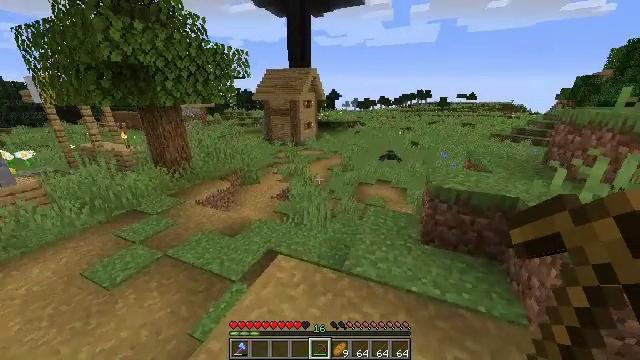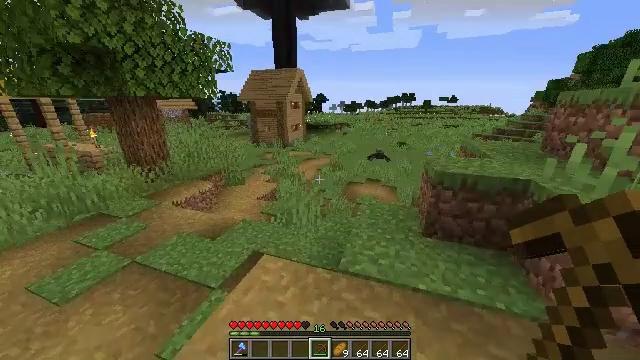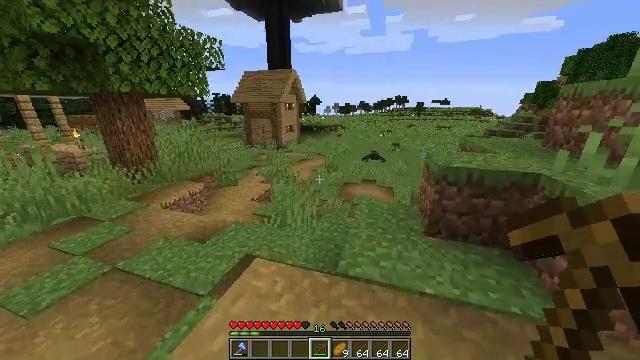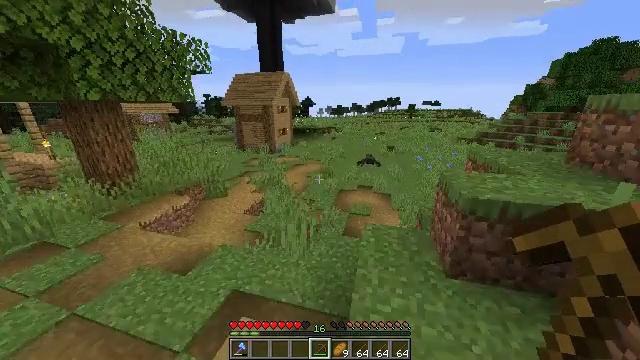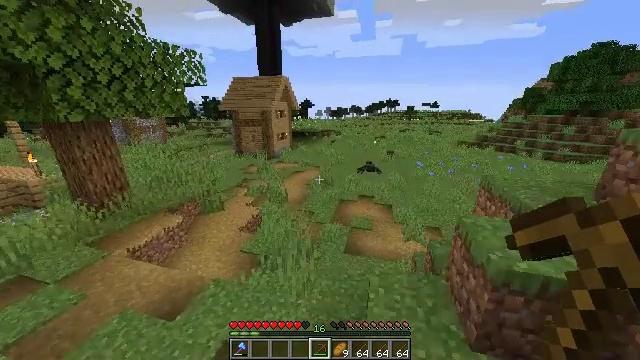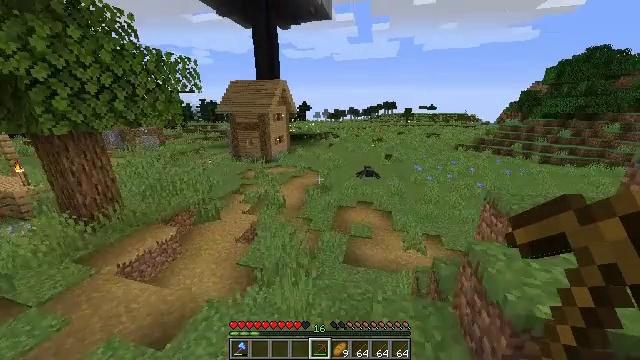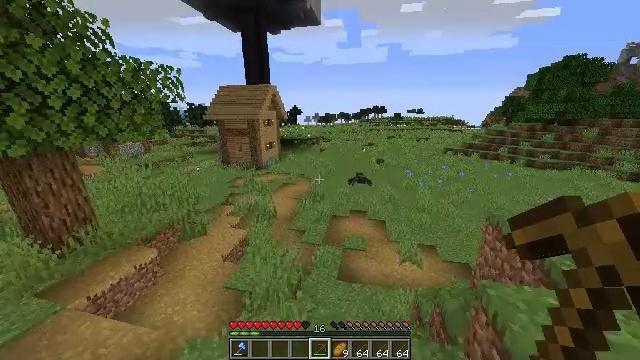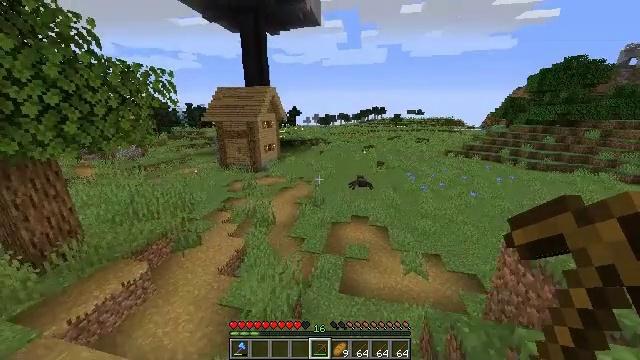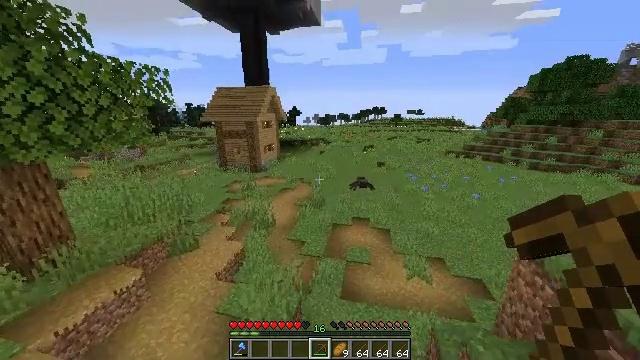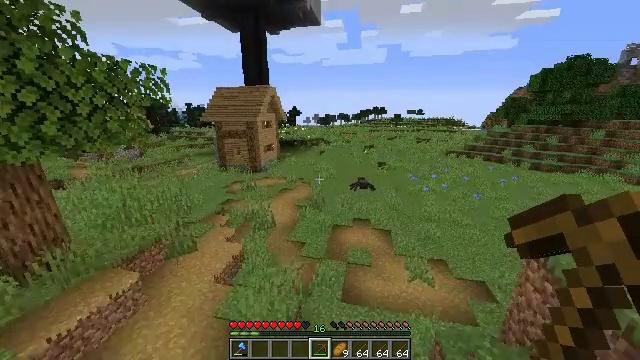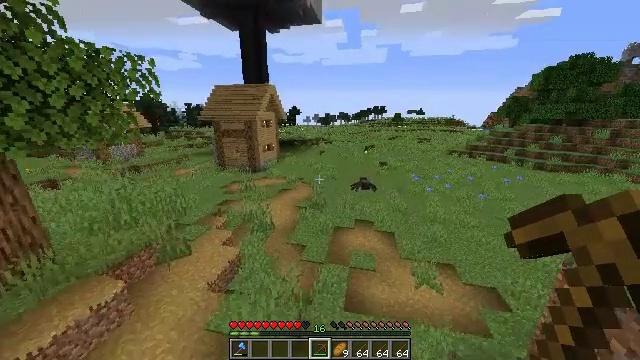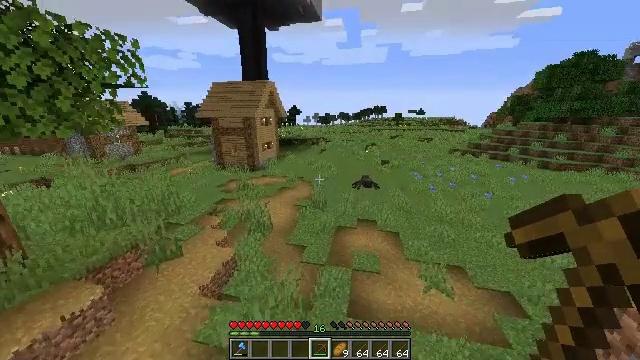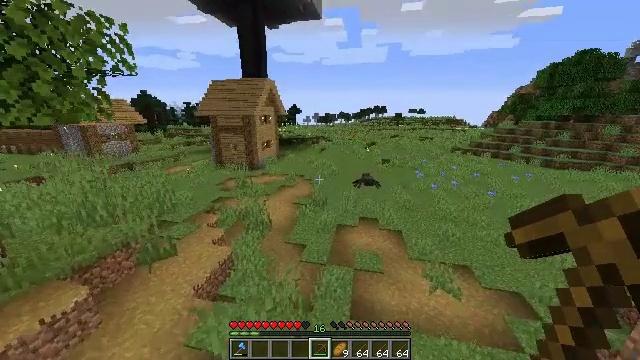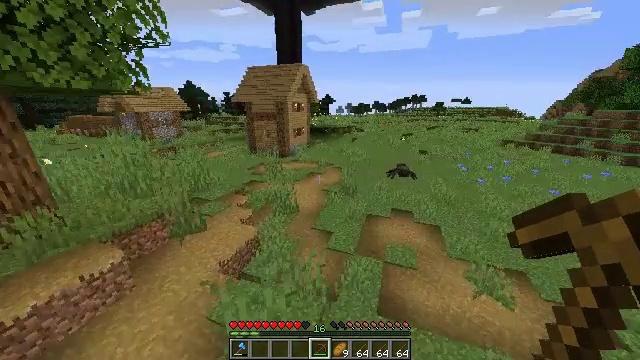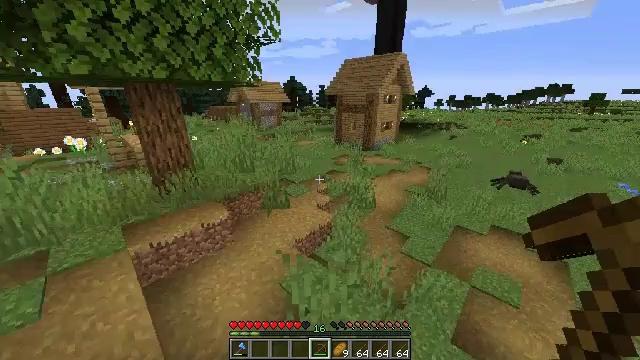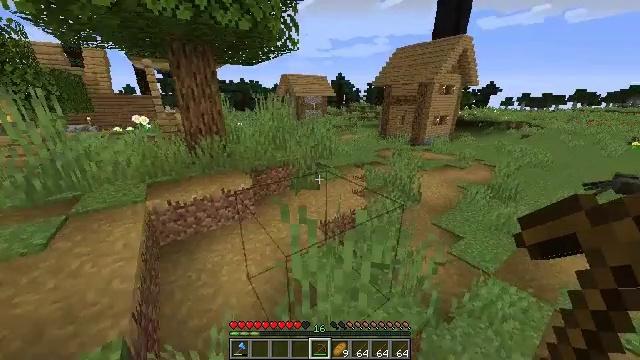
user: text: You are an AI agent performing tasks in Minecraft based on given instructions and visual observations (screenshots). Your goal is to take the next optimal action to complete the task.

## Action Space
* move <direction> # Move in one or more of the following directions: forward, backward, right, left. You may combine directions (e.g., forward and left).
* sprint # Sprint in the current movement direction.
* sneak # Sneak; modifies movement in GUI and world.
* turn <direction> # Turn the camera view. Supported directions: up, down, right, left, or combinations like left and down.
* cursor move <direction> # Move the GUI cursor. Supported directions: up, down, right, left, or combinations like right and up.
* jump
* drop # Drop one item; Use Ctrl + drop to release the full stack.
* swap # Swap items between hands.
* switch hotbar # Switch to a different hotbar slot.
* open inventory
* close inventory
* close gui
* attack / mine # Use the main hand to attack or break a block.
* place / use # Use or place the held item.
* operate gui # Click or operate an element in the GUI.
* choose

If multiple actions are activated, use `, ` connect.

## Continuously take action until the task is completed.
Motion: motion action
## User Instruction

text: Dig up netherrack with a pickaxe.
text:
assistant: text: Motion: move forward, sprint, turn right, jump
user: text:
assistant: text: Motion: move forward, sprint, turn right, jump
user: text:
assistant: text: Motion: move forward, sprint, turn right, jump
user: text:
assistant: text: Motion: move forward, sprint, jump
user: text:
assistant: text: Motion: move forward, sprint, jump
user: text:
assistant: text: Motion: move forward, sprint, turn right, jump
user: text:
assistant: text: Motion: move forward, sprint, jump
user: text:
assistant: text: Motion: move forward, sprint, jump
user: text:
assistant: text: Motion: move forward, sprint, jump
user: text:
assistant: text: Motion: move forward, sprint, jump
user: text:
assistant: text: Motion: move forward, sprint, jump
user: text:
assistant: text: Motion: move forward, sprint, jump
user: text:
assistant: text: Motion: move forward, sprint, turn left and down, jump
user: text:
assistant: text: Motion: move forward, sprint, turn left and down, jump
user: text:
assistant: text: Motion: move forward, sprint, turn left, jump
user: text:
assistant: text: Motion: move forward, sprint, jump
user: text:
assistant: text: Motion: move forward, sprint, jump
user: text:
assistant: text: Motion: move forward, sprint, jump
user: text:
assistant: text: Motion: move forward, sprint, turn left, jump
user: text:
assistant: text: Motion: move forward, sprint, turn left, jump
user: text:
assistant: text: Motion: move forward, sprint, turn left and up, jump
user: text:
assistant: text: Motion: move forward, sprint, turn left, jump
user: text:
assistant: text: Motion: move forward, sprint, jump
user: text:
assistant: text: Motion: move forward, sprint, jump
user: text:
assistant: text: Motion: move forward, sprint, jump
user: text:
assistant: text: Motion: move forward, sprint, turn left, jump
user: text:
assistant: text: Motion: move forward, sprint, turn left, jump
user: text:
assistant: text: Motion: move forward, sprint, turn left, jump
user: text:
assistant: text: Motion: move forward, sprint, turn left, jump
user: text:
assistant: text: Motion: move forward, sprint, jump